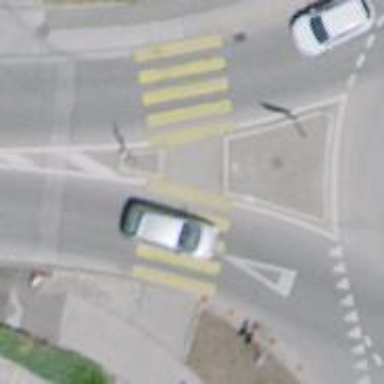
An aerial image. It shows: Marked footway crossing with island.